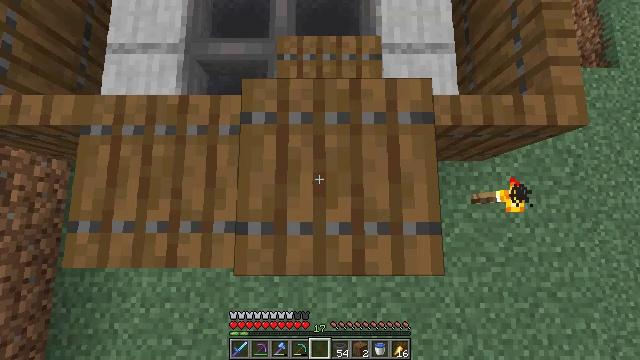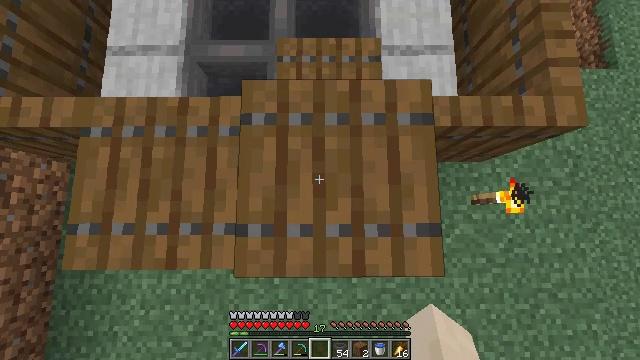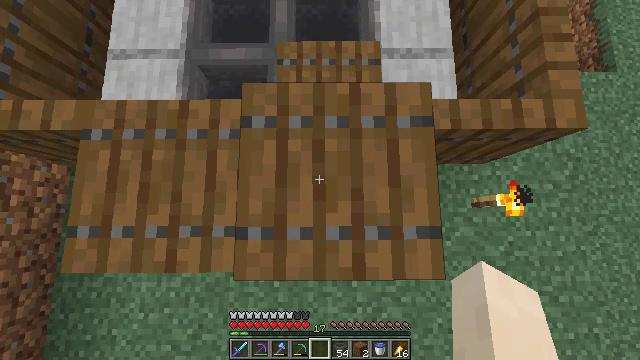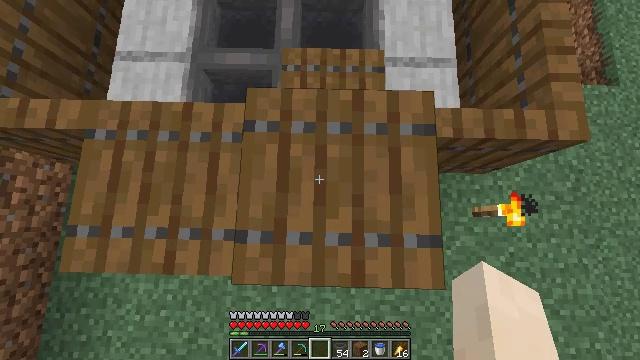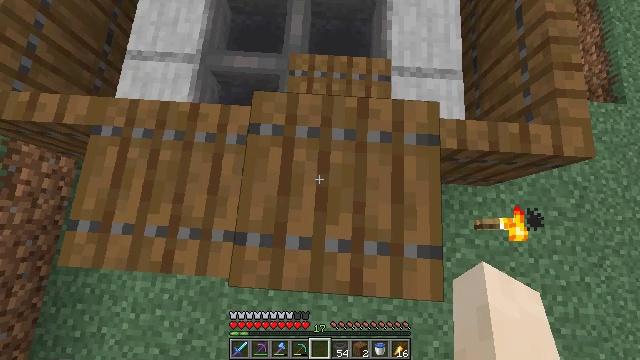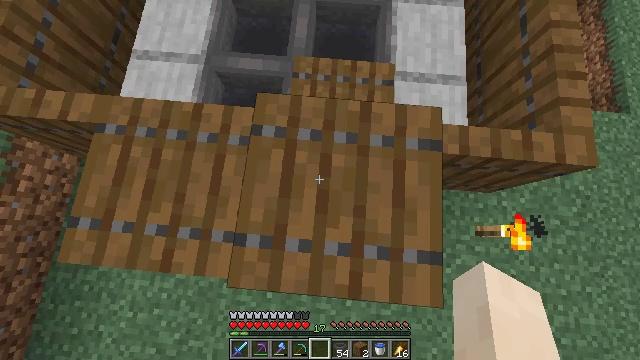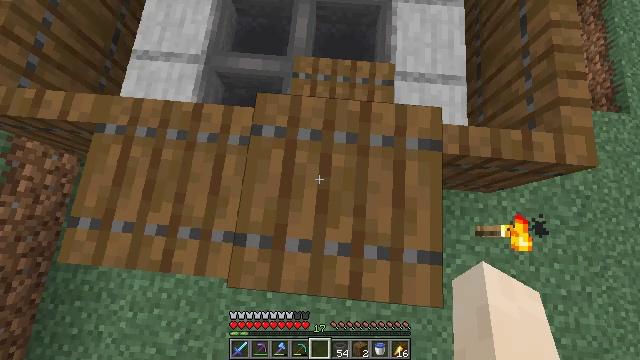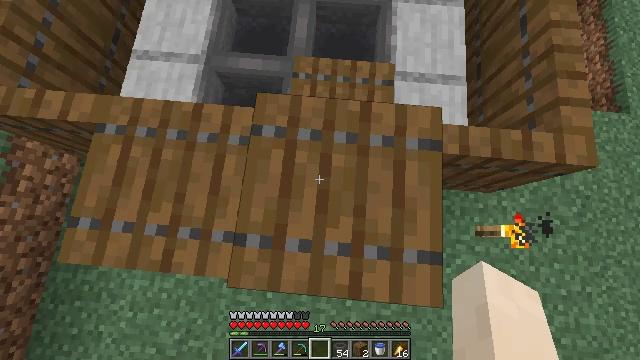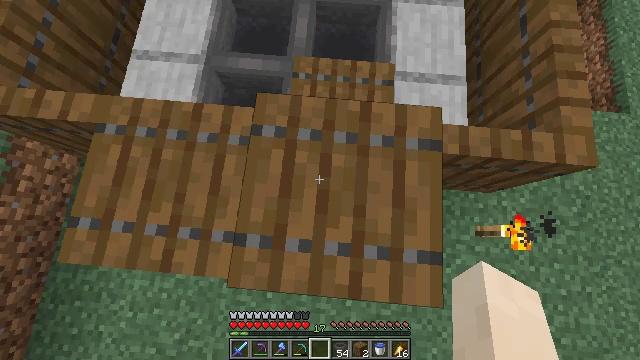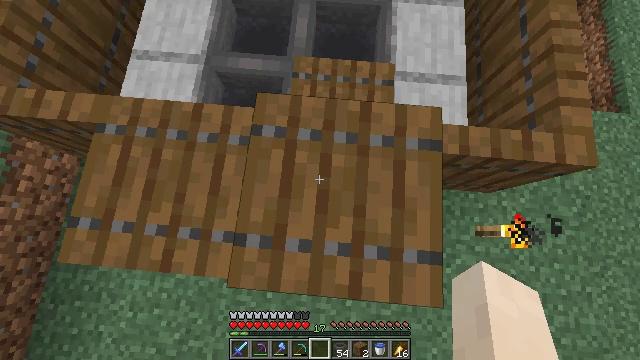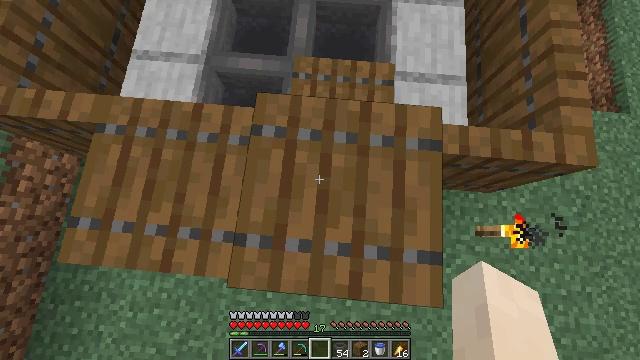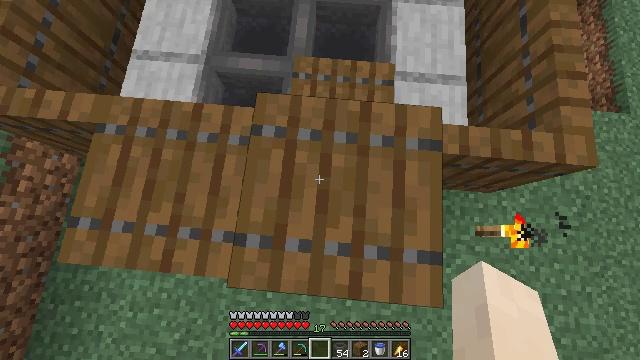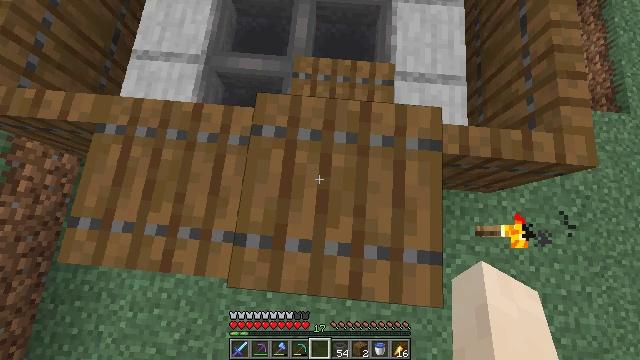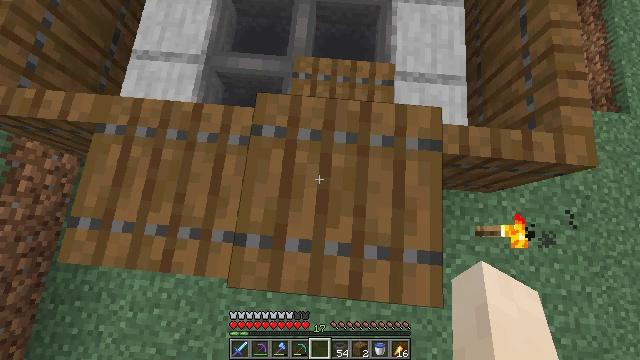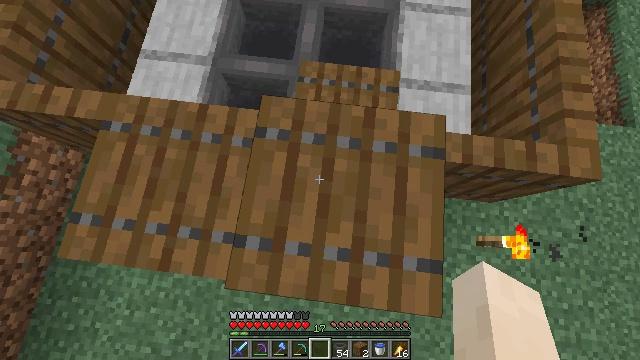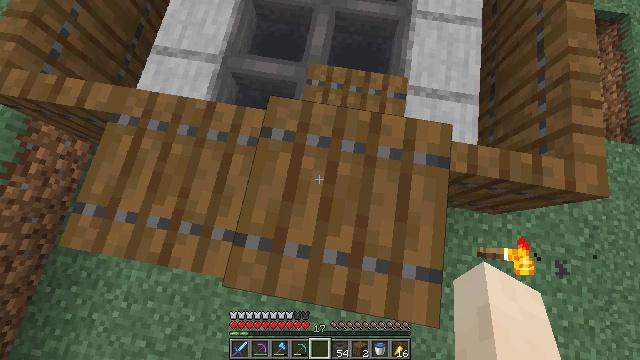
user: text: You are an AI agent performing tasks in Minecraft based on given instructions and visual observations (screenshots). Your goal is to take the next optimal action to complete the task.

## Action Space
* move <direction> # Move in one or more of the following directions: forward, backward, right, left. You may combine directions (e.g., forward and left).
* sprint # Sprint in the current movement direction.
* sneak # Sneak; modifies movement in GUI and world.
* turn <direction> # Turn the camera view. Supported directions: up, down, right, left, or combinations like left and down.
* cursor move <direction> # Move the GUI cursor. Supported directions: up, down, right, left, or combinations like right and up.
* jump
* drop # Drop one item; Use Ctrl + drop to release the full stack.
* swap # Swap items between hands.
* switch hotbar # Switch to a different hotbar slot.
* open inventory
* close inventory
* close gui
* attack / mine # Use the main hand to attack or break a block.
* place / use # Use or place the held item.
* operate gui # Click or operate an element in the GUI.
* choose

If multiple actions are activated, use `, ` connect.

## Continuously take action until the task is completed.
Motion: motion action
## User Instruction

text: Destroy the spruce trapdoor to collect it.
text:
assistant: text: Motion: sneak
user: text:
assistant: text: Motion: sneak
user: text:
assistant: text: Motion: sneak, turn left and up
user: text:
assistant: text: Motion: sneak, turn left and up
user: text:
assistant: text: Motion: sneak, turn left
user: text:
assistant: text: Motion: sneak
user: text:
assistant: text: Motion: sneak
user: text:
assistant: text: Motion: sneak
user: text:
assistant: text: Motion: sneak
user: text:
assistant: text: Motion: sneak
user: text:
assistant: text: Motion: sneak
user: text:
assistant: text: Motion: sneak
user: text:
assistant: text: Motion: sneak
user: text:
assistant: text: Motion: sneak, turn left
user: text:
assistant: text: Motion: sneak, turn left
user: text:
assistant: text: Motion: sneak
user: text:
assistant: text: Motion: sneak
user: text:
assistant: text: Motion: sneak, turn right
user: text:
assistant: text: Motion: sneak
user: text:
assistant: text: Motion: sneak
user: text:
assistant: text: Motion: sneak
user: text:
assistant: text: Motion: sneak
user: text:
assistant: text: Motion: sneak
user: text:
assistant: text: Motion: sneak
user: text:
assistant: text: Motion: sneak
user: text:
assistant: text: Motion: sneak
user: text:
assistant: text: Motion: sneak
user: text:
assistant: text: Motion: sneak
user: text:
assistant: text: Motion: sneak
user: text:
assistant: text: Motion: sneak